Interaction volume radius: 5 \u00c5
Interaction volume height: 10 \u00c5
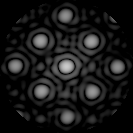
Disorder parameter: 0.07424